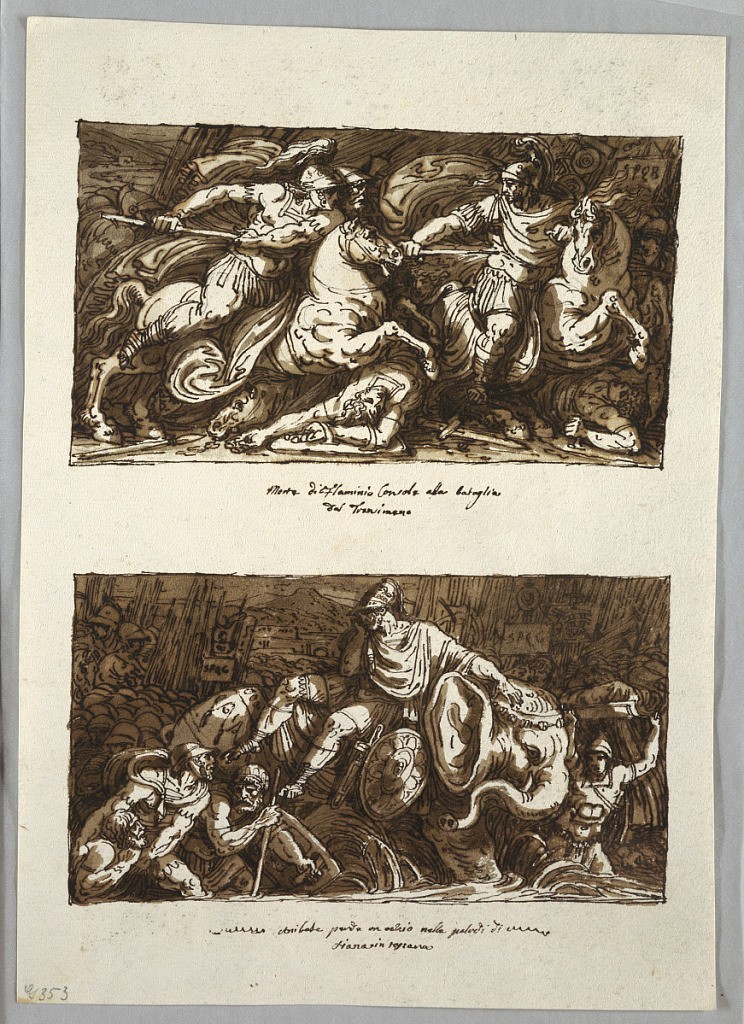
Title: Sketchbook Page: Death of Flaminius in the Battle of Trasimeno; Annabelle Loses an Eye in the Swamps of Fiano, Tuscany
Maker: Felice Giani, Italian, 1758–1823
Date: ca. 1812
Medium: Pen and brown ink, brush and brown wash over traces of graphite on cream laid paper
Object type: Drawing
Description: Vertical panel showing two battle scenes with light figures against a dark ground. At top, an equestrian; at bottom, figures with elephant.